Question: I want to not shown selected item in spinner and my spinner is looks like this...!
my spinner background is only the arrow which you can see behind the text...please help me...thanks in advance..
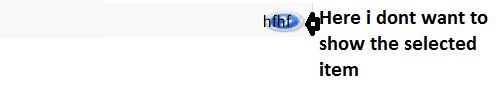
Answer: I am suggest that You can use 'ImageView' & 'AlertDialog' instead of 'Spinner'.
Just open AlertDialog on ImageView and display your data in AlertDialog (SingleChoice) and setText which your item selected in AlertDialog.
Here is sample code of AlertDialog.
'''
new AlertDialog.Builder(this)
.setSingleChoiceItems(items,0, new DialogInterface.OnClickListener()
{
@Override
public void onClick(DialogInterface dialog, int which)
{
textview.setText(items[which])
}
})
.setPositiveButton("Ok", new DialogInterface.OnClickListener() {
@Override
public void onClick(DialogInterface dialog, int id) {
}
})
.show();
'''
Where items is String[] of your data. Call this code in 'OnClick' of 'ImageView'.
You can also check <URL>